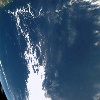
Label: water